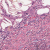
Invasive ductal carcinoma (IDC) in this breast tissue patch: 0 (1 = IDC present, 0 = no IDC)